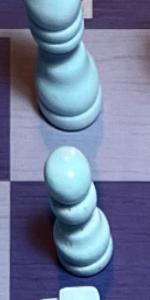
Label: Pawn_White